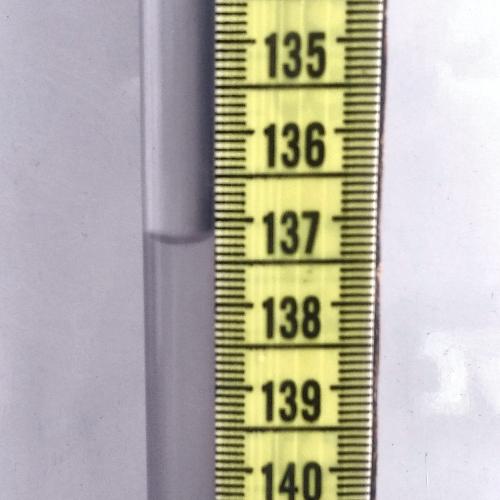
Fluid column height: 137.2 cm